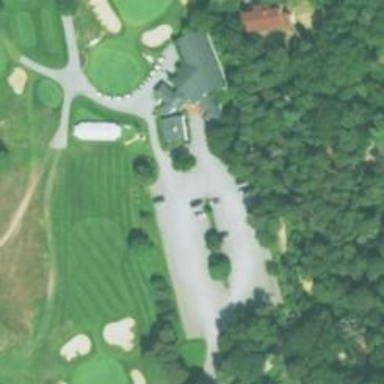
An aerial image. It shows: Path for both roads and golfers.